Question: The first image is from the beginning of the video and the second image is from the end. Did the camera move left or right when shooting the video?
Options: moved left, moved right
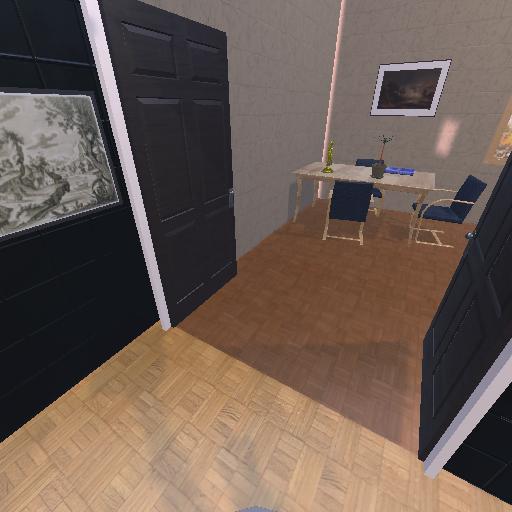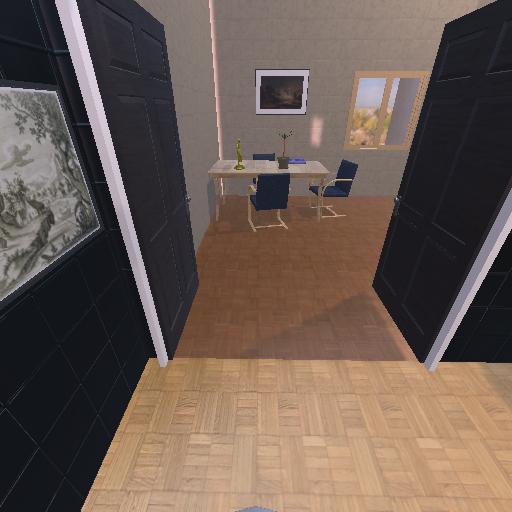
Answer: moved left